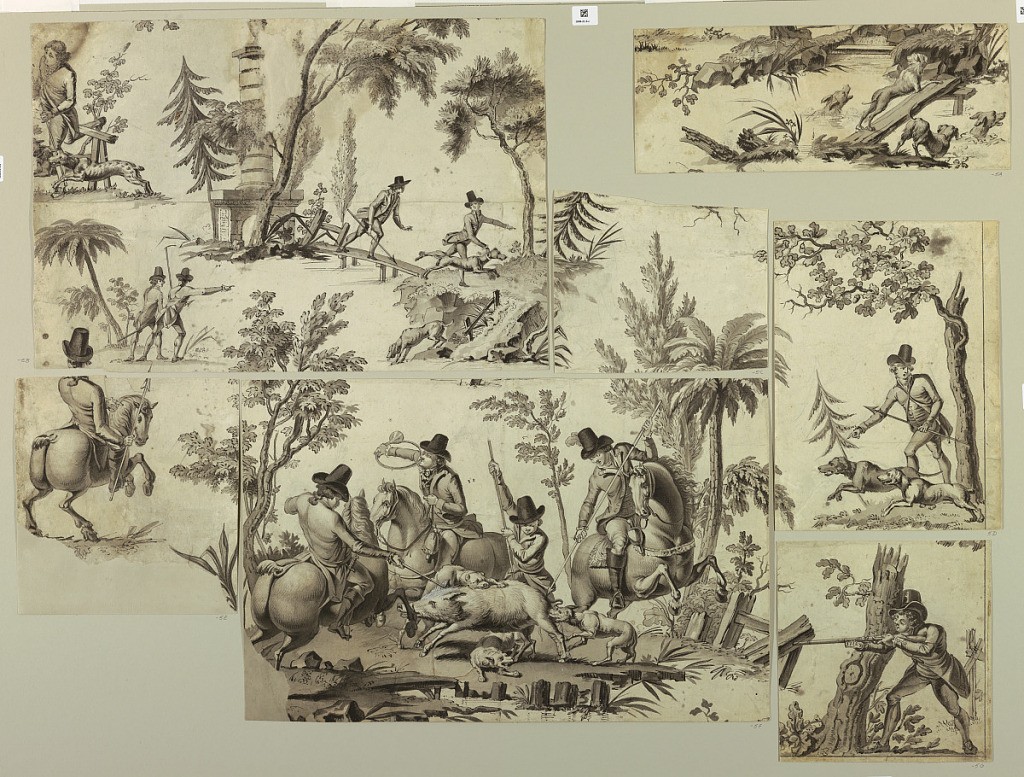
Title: Fragments of an incomplete cartoon for cotton printing: La Course au Sanglier
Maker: Claude-Louis Desrais, French, 1746–1816
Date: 1785
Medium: Pen and black ink with gray washes on paper
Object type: Drawing
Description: The composition of this design for a textile, includes four hounds crossing a small stream; hunters with spears and dogs pursuing the chase in the vicinity of a memorial column; a hunter with a spear directing two hunting dogs to the scent; a hunter on horseback, seen from the back; three hunters on horseback, and one unmounted, with three hunting dogs attacking a wild boar.